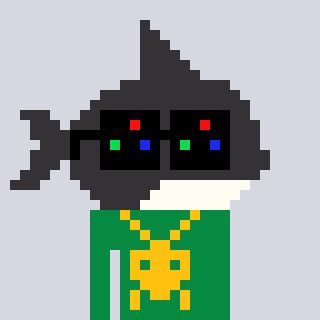
a pixel art character with square black sunglasses, a orca-shaped head and a green-colored body on a cool background